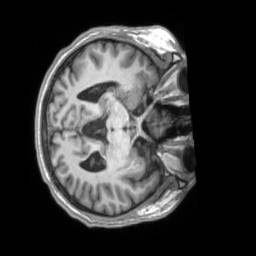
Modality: T1w
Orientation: axial
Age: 28
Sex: male
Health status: ill
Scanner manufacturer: siemens
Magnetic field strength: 3 T
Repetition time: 2.2 s
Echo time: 0.00157 s